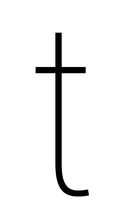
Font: Roboto_Condensed_Thin